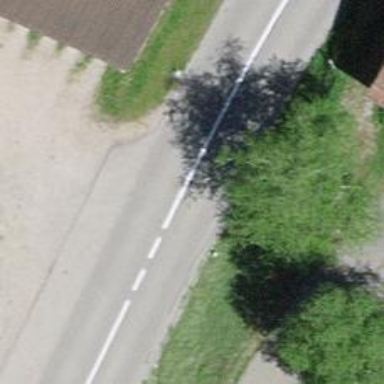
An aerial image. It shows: Asphalt road classified as tertiary.